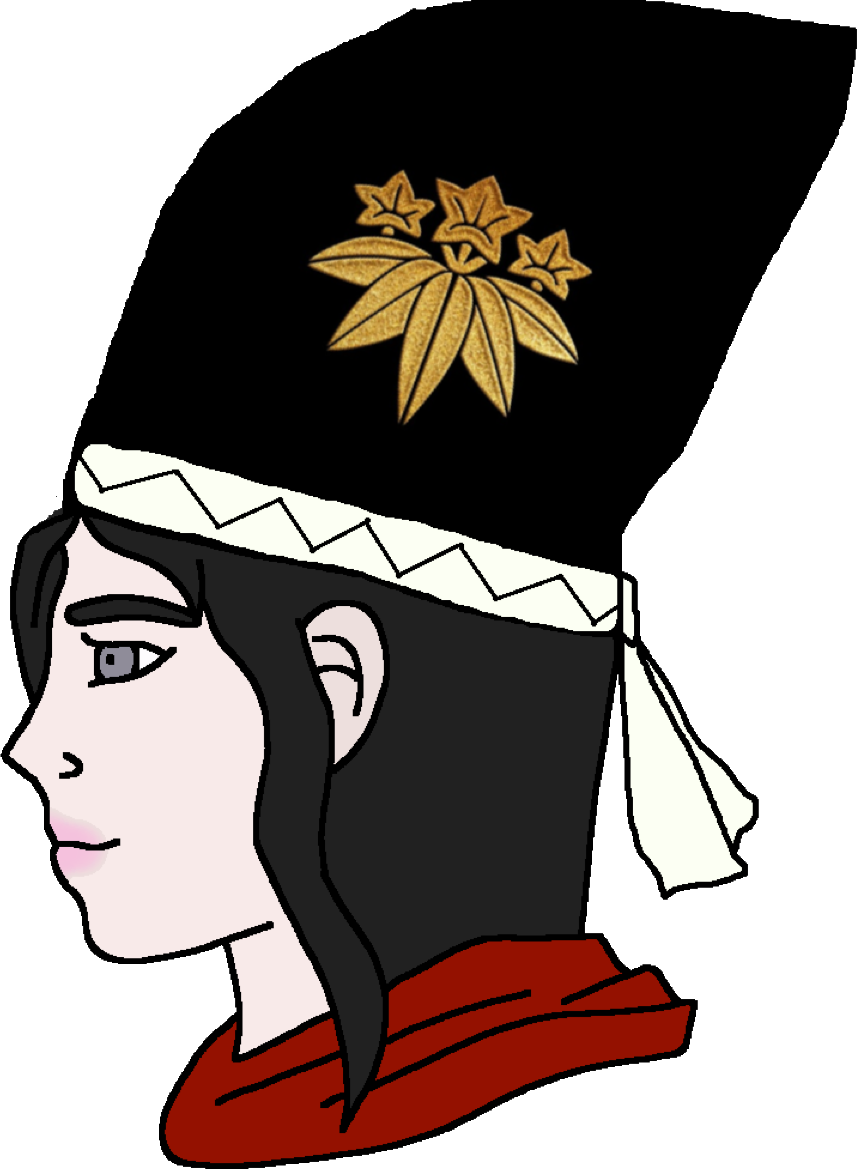
Label: 4_Yes_Chad